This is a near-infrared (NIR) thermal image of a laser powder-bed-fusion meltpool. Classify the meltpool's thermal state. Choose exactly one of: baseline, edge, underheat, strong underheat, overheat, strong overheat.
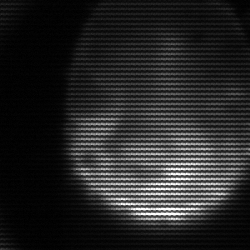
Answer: edge